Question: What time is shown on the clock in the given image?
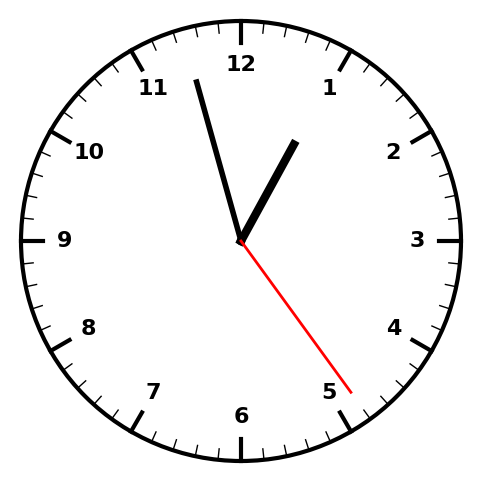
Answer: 12:57:24